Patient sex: M
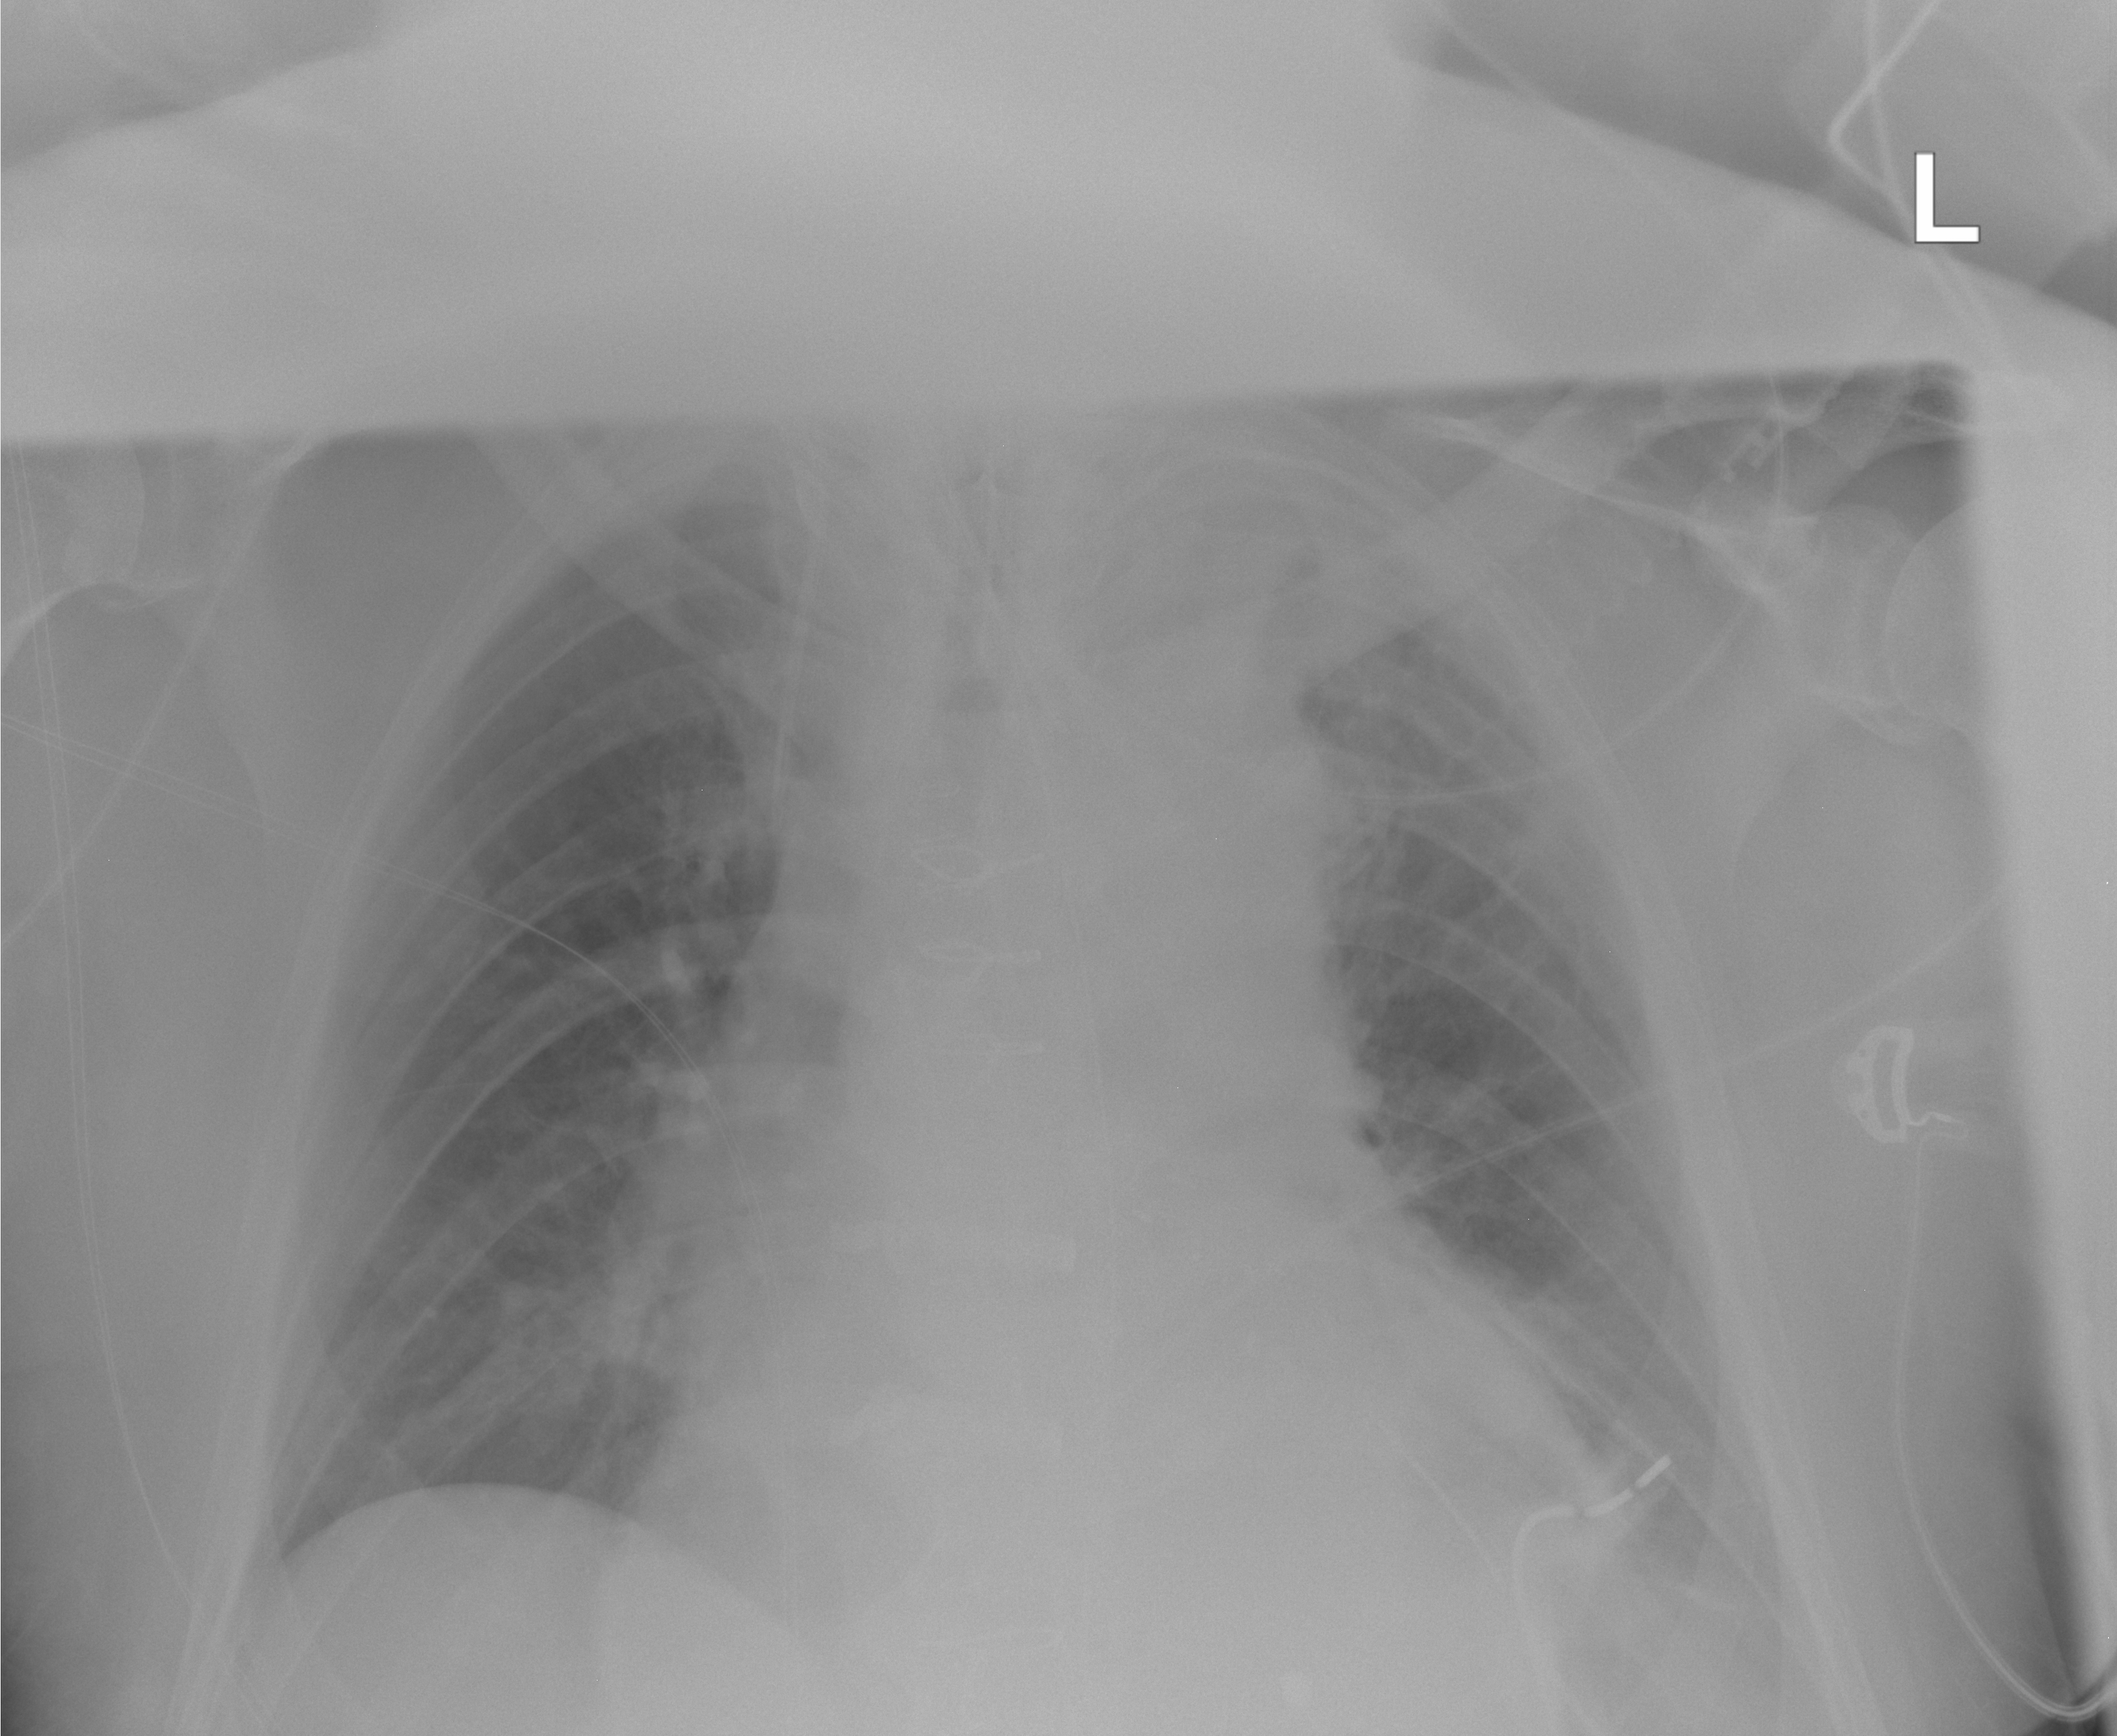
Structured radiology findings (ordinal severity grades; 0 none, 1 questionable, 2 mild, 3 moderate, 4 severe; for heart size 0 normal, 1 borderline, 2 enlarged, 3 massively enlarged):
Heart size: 2
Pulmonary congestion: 2
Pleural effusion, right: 0
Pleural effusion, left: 1
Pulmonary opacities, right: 0
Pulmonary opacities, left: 0
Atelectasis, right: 1
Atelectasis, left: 1